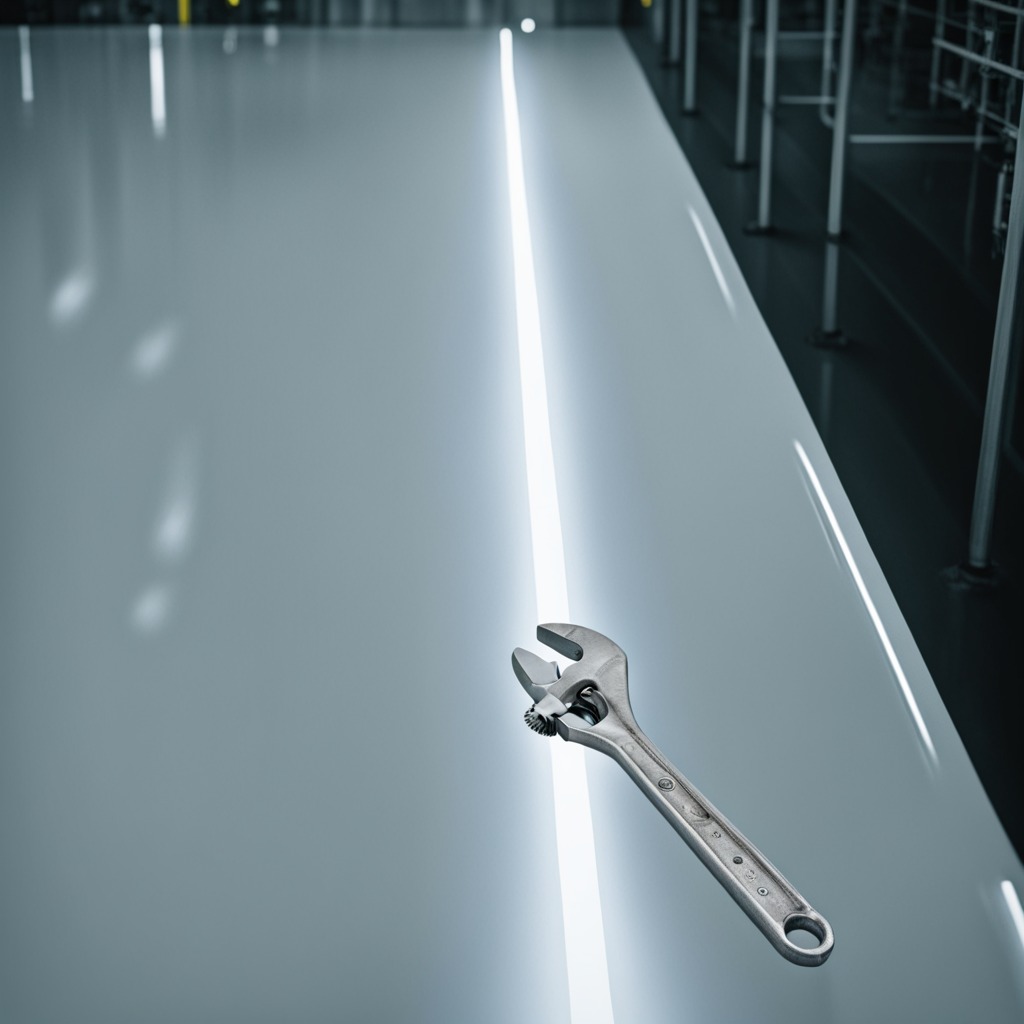
An wrench is lying on the high-gloss table in the ship maintenance bay.